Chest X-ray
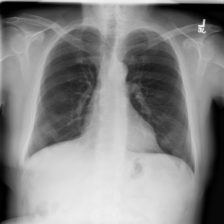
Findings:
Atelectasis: negative
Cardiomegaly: negative
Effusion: negative
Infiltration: negative
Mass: negative
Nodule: negative
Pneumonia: negative
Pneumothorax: negative
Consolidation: negative
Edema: negative
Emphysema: negative
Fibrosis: negative
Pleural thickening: negative
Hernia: negative